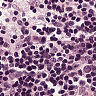
Metastatic tissue present: no